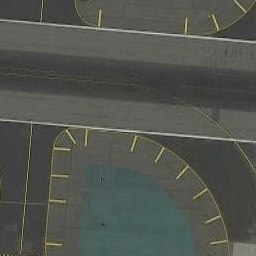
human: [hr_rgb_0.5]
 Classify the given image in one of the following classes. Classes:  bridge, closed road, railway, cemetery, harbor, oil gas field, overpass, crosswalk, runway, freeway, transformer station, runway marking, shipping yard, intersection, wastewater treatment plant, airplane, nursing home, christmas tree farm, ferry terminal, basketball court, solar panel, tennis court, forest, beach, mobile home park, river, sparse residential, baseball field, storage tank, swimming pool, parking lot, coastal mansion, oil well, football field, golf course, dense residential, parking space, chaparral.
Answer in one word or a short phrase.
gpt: runway